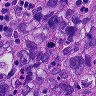
Metastatic tissue present: yes